Question: I want to write something like a virtual telescope that looks into the night sky.
Till now I've a star catalog and I want to project them into a plane to get a mock picture.
I speculate the projection to be a 'gnomonic projection', which can be found <URL>.

In the second link, an alg on calculating the pixel position of stars.
'''
Forward:
Define
scale: number of pixels per degree in the map
alpha, delta: Equatorial coordinates of a given position
alpha0, delta0: Equatorial coordinates of the map center
A = cos(delta) x cos(alpha - alpha0)
F = scale x (180/pi)/[sin(delta0) x sin(delta) + A x cos(delta0)]
then the pixel coordinates in the image are
LINE = -F x [cos(delta0) x sin(delta) - A x sin(delta0)]
SAMPLE = -F x cos(delta) x sin(alpha - alpha0)
Reverse:
Define
X = SAMPLE/(scale x 180/pi)
Y = LINE/(scale x 180/pi)
D = arctan[(X^2 + Y^2)^0.5]
B = arctan(-X/Y)
XX = sin(delta0) x sin(D) x cos(B) + cos(delta0) x cos(D)
YY = sin(D) x sin(B)
then the right ascension and declination are
alpha = alpha0 + arctan(YY/XX)
delta = arcsin[sin(delta0) x cos(D) - cos(delta0) x sin(D) x cos(B)]
NOTE: The arctangent functions for B and alpha must be four-quadrant arctangents.
'''
However I don't know whether the angles should be in deg or rad, and what's the meaning of SAMPLE and LINE.
And I'm neither sure about using gnomonic projection.
Any help or discussion is welcome.
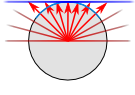
Answer: Yeah, just perform an ordinary camera projecion.